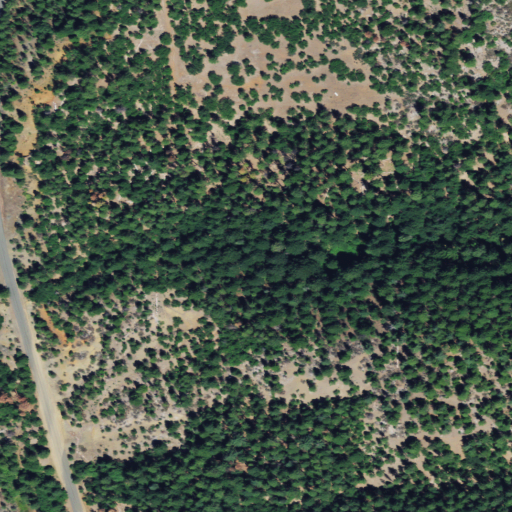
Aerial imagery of valley in California named Long Gulch containing evergreen forest, shrub, open development, and mixed forest